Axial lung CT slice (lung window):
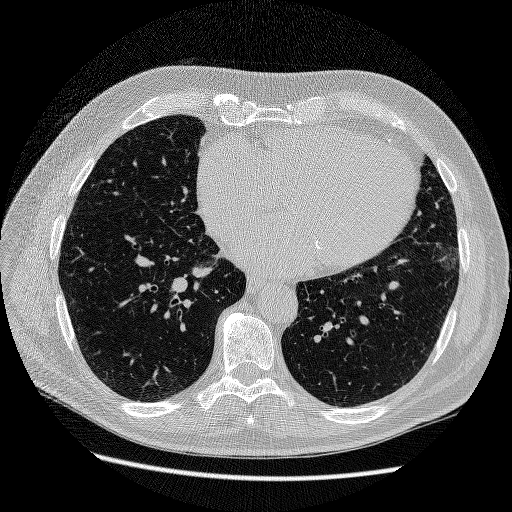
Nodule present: no